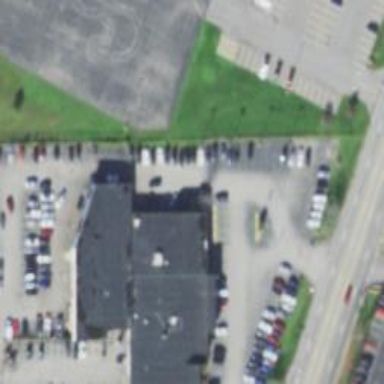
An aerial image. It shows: Building that houses car shop.